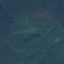
Land use / land cover: Forest